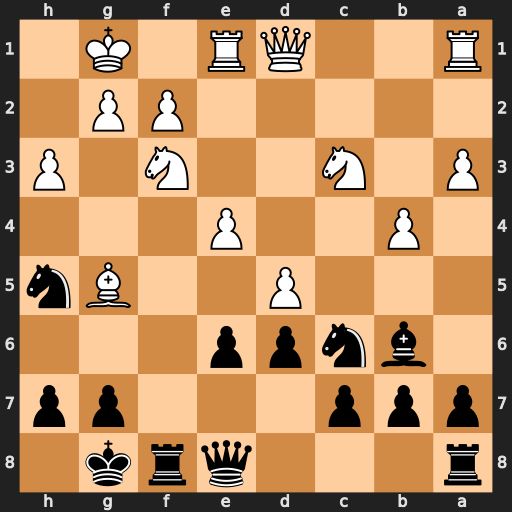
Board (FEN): r3qrk1/ppp3pp/1bnpp3/3P2Bn/1P2P3/P1N2N1P/5PP1/R2QR1K1
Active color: b
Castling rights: -
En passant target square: -
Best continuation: Ne5 Nxe5 Bxf2+